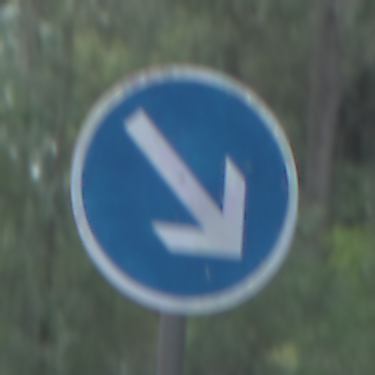
Verkehrszeichen: VorgeschriebeneVorbeifahrtRechts
Umgebung: Outdoor, Nature
Tageszeit: SunriseSunset
Wetter: NotSpecified
Licht: Natural
Jahreszeit: Autumn
Kontrast: MediumContrast